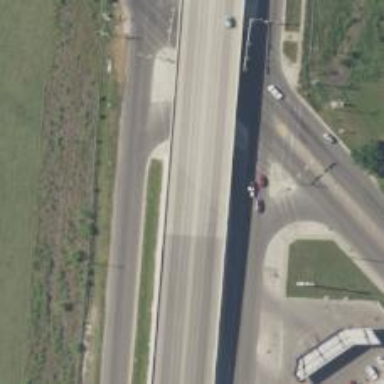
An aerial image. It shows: Primary highway passing over beam bridge with asphalt surface.